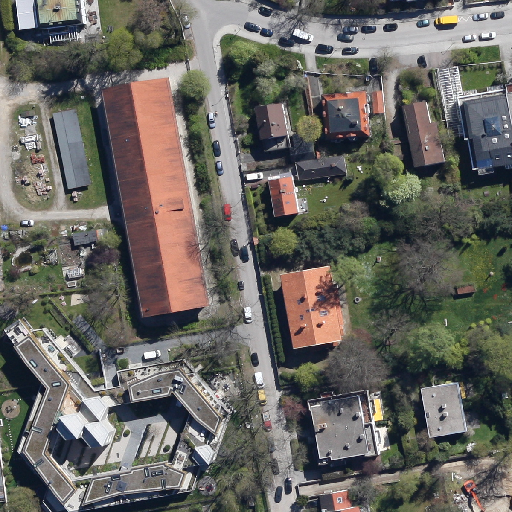
Referring expression: van in the parking area